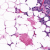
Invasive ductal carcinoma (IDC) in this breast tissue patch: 1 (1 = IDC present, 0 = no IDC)